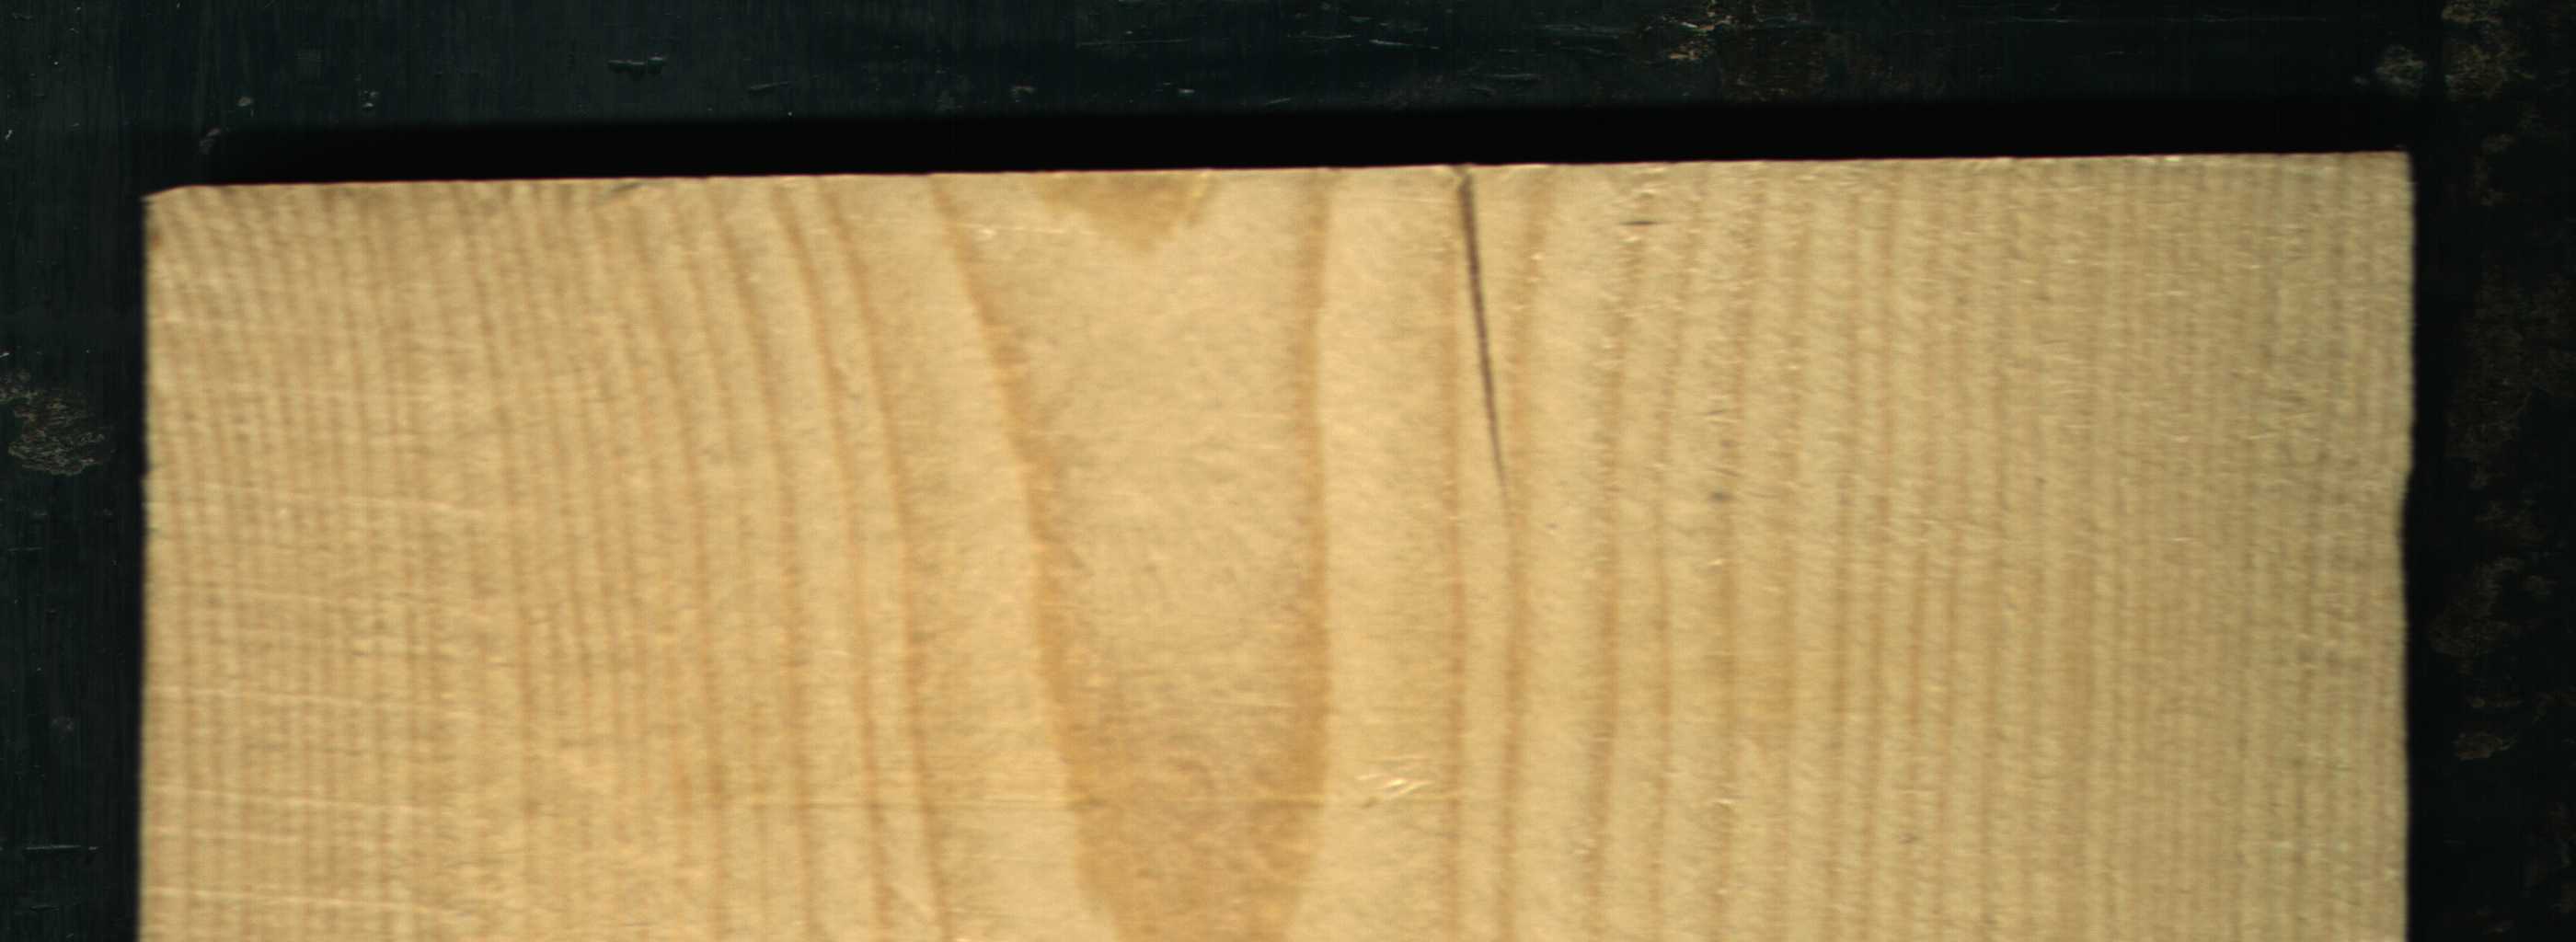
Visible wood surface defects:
Quartzity
Crack